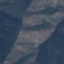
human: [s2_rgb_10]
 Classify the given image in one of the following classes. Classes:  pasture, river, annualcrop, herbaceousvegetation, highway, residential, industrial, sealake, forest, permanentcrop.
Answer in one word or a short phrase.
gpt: HerbaceousVegetation